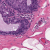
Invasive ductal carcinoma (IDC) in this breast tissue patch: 0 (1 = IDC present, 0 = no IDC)